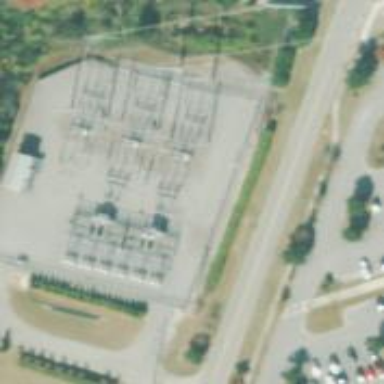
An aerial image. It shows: Switch used for power control.